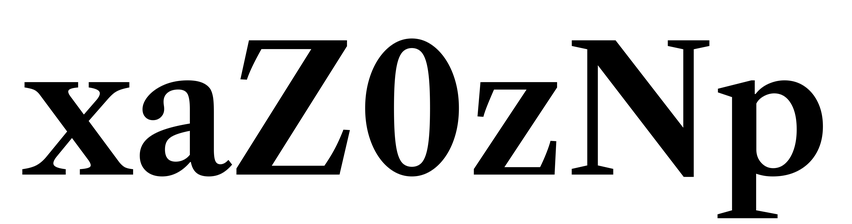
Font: LibreCaslonText_SemiBold